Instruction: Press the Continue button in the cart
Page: cart
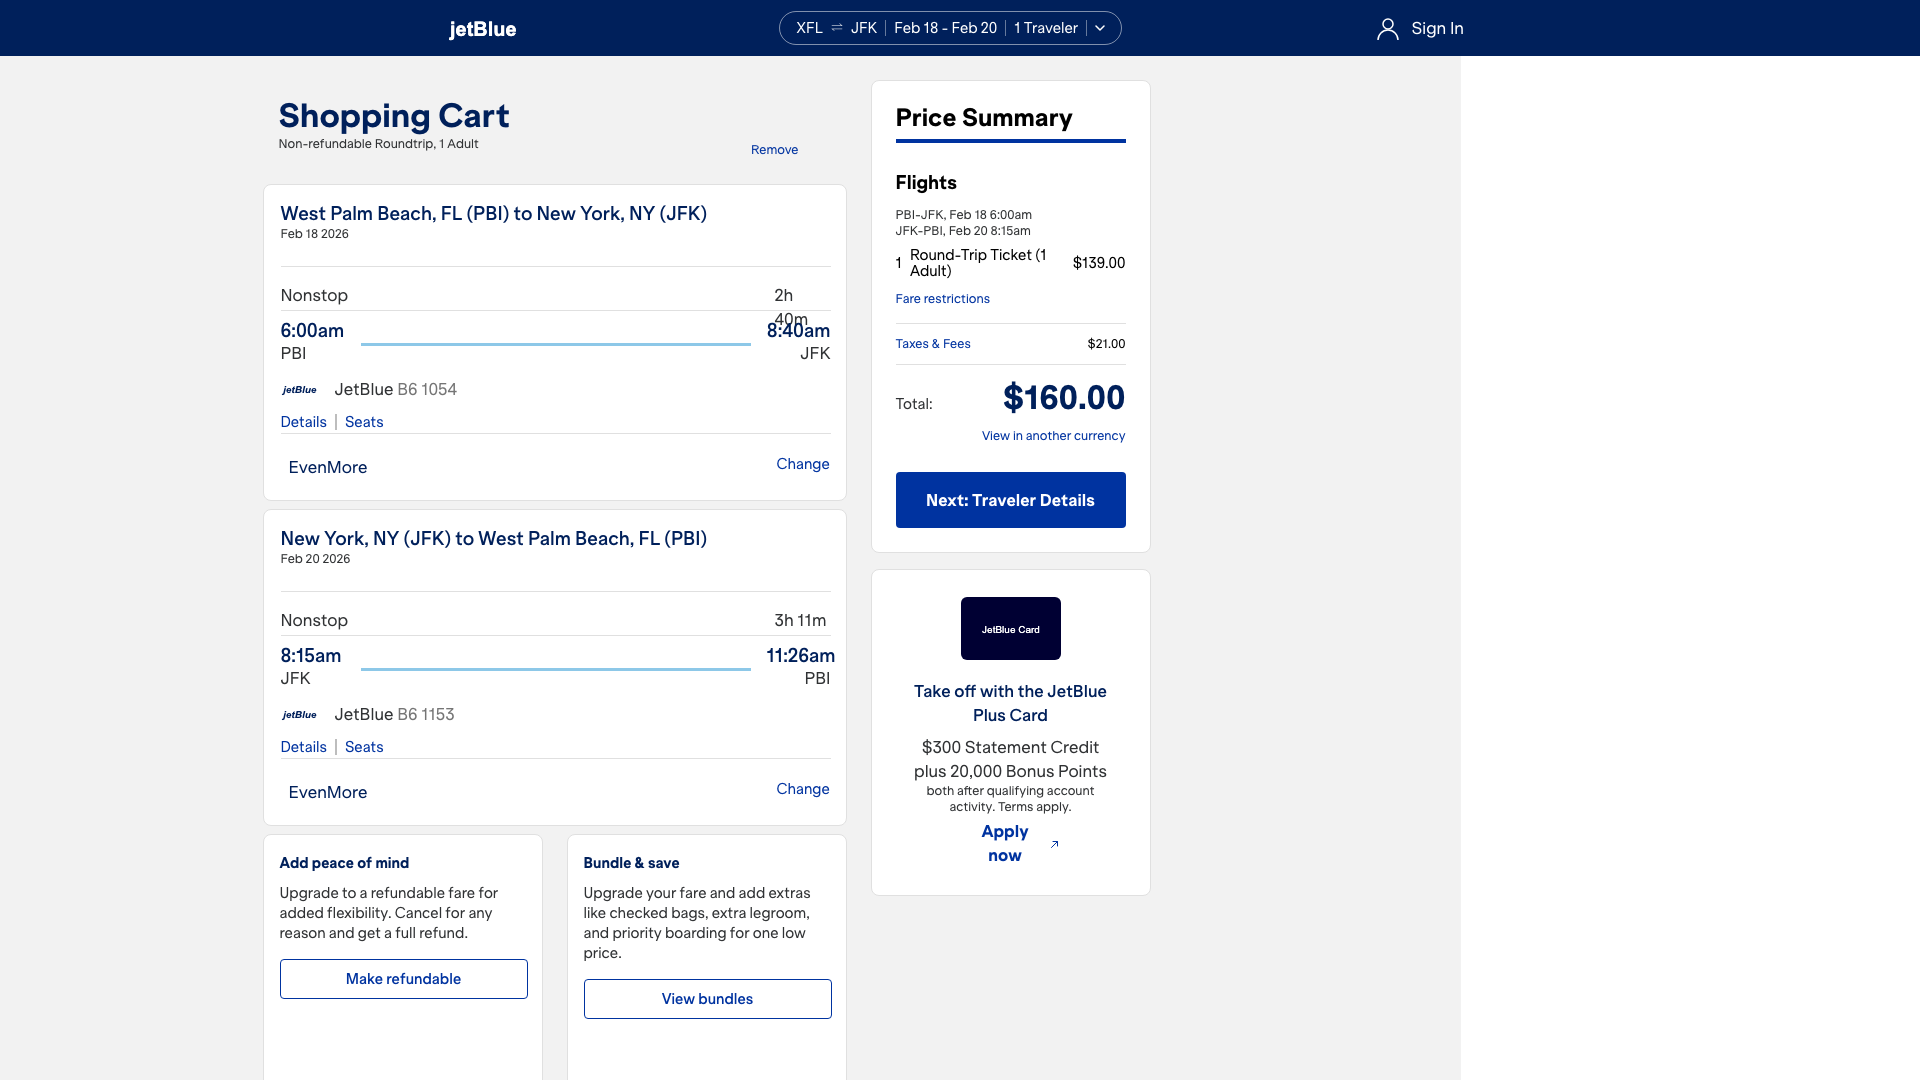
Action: click